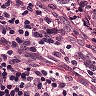
Metastatic tissue present: yes